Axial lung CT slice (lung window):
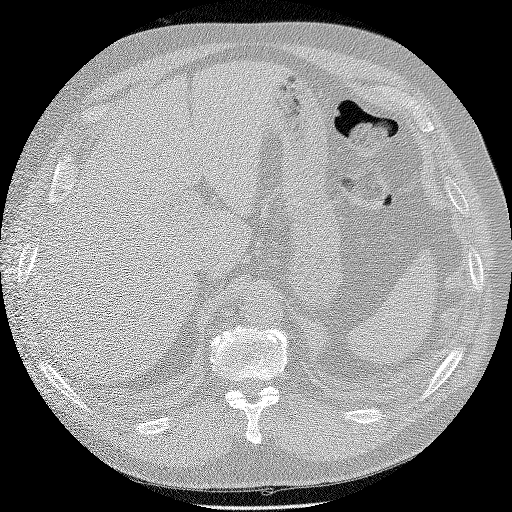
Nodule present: no